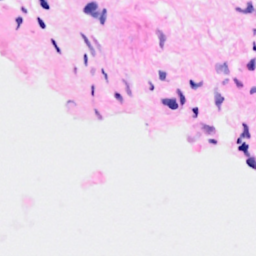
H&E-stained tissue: Breast